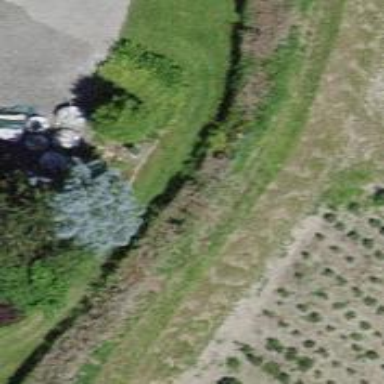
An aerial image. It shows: Hedge acting as barrier.